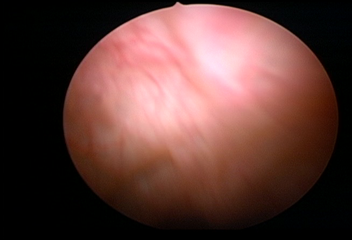
Modality: WLC
Class: Normal mucosa
Bladder cancer association: No